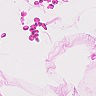
Metastatic tissue present: no